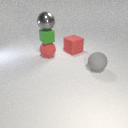
small green rubber cube above large red rubber sphere